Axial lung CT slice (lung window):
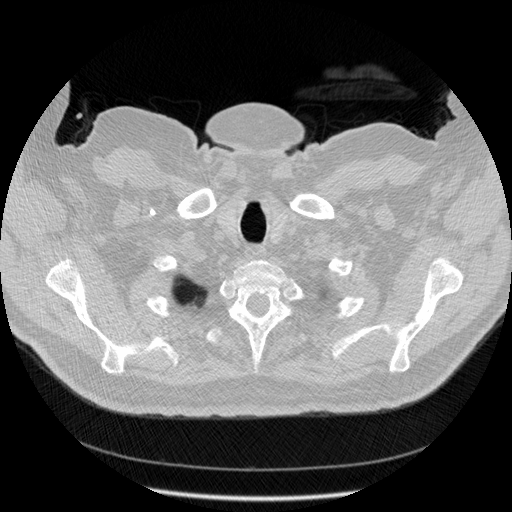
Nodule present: no